Milling tool wear sample.
Tool blade image: 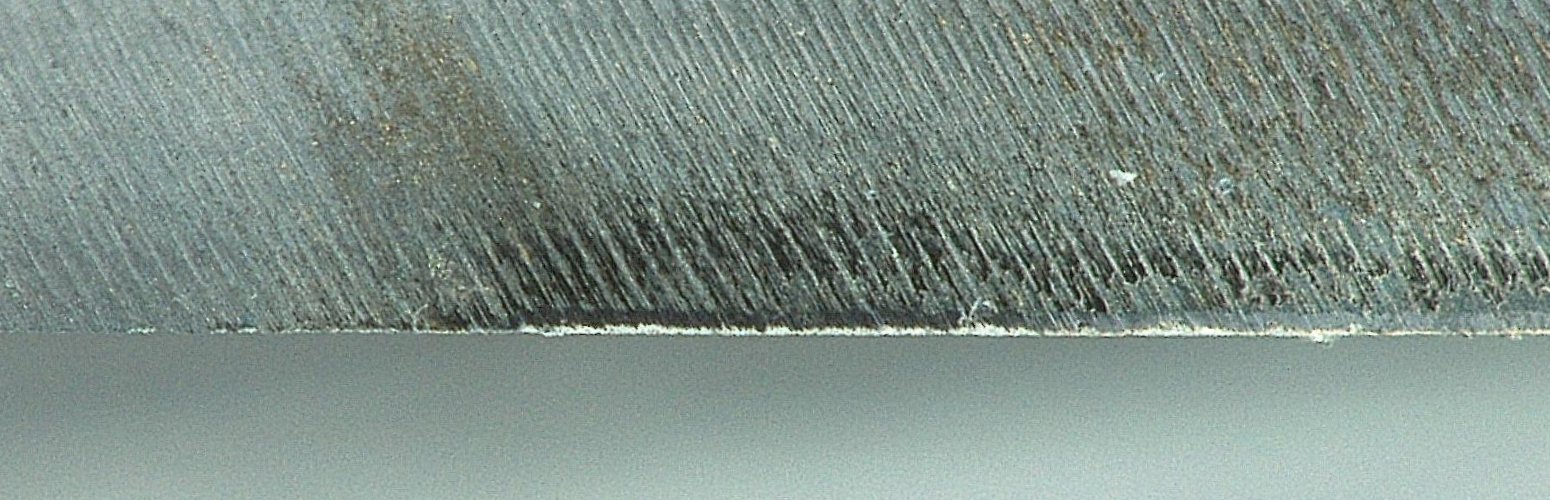
Chip image: 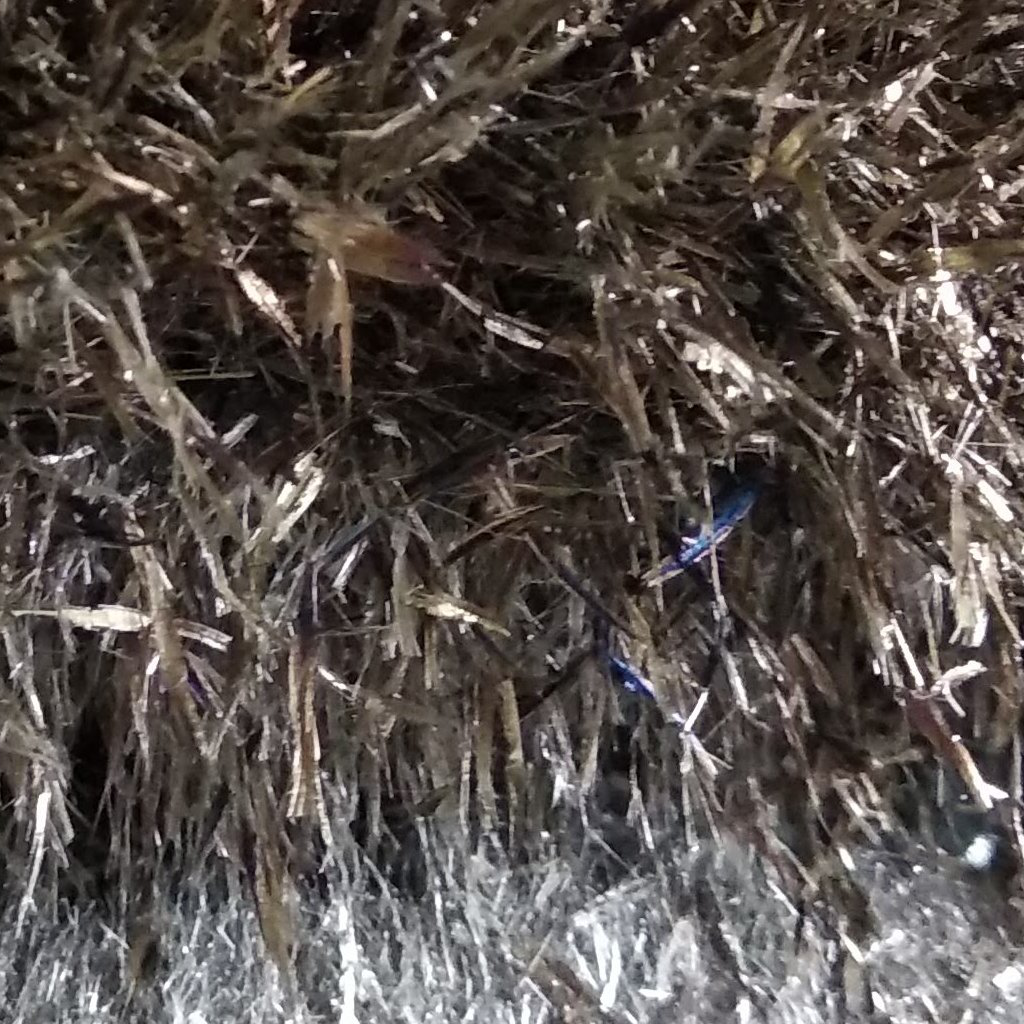
Workpiece image: 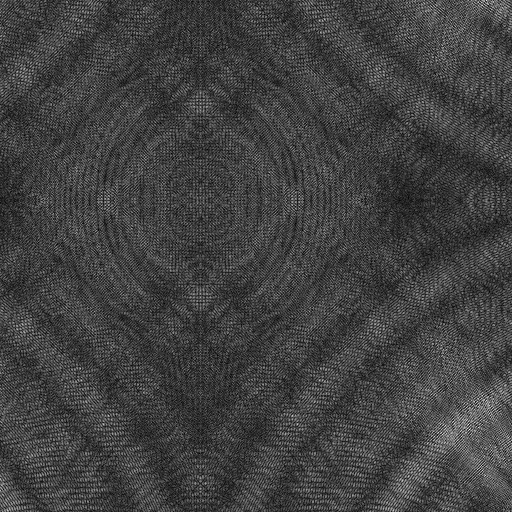
Tool wear state: sharp
Gaps: 0
Flank wear: 34.81
Overhang: 11.77
Force-signal Mel-spectrograms (X, Y, Z axes): 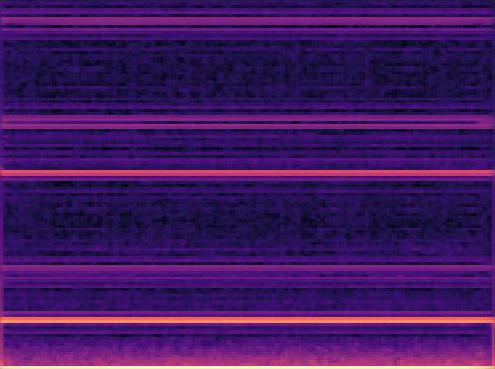 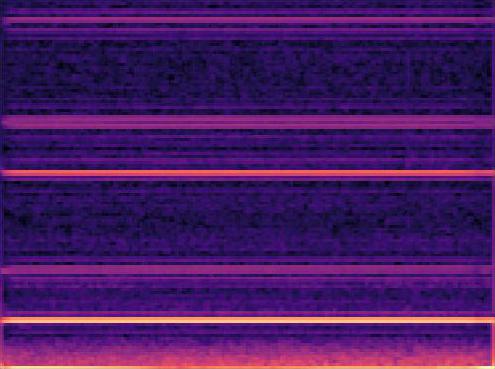 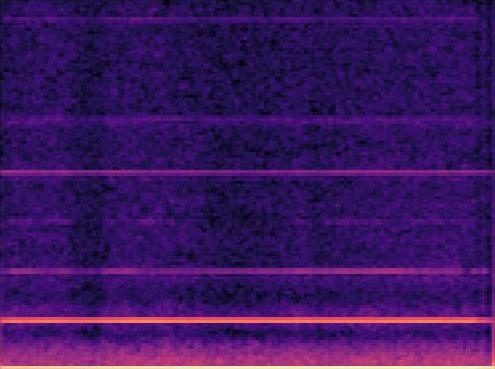
Force-signal scalograms (X, Y, Z axes): 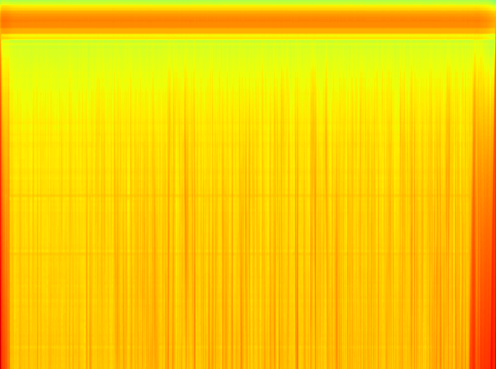 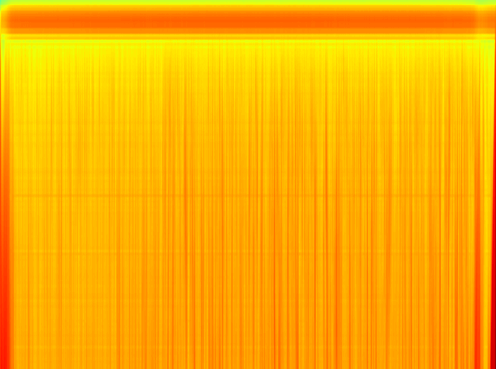 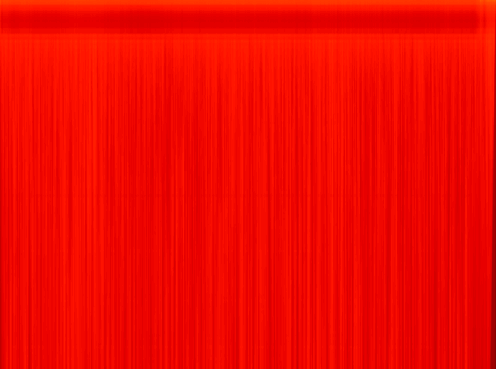
Force phase: initial_break_in_wear